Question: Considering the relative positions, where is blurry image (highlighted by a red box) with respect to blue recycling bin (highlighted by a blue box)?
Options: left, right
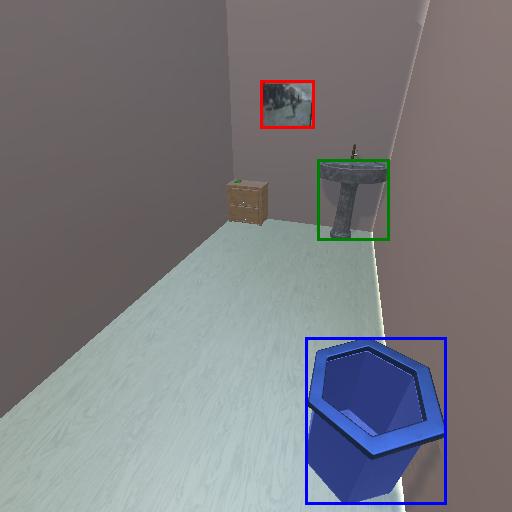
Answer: left